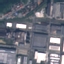
Land use / land cover: Industrial